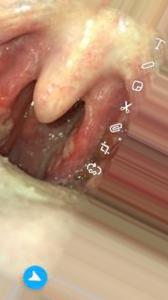
Condition: Mouth Ulcer